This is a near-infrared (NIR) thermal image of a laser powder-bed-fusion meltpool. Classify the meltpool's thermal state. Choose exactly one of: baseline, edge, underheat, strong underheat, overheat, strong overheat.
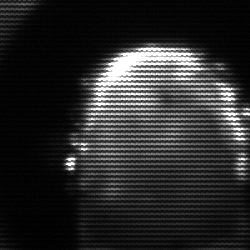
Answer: baseline